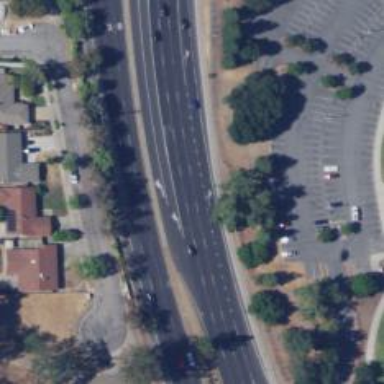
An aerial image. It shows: This image shows trunk highway that functions as expressway.